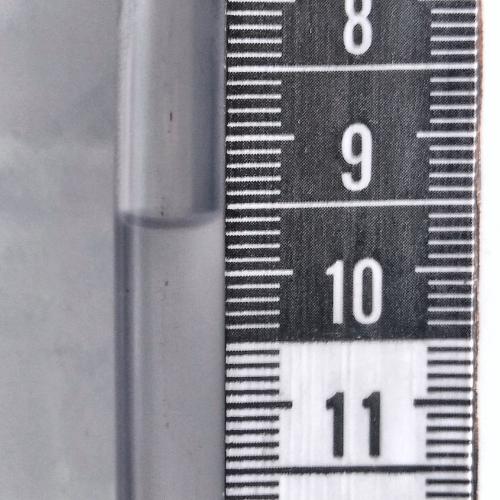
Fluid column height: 9.6 cm